Question: I have a table like this

How can I do that?
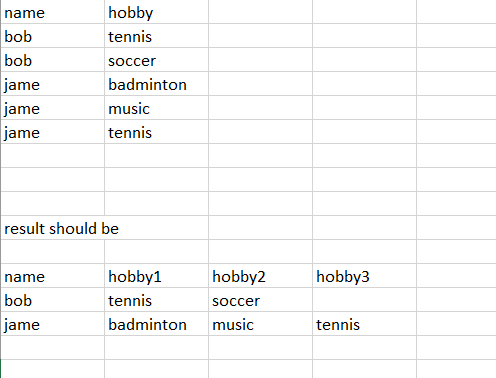
Answer: Apache Derby does not have a "pivot" feature that I know of, but it does provide <URL>
'''
SELECT
name
, MAX(CASE WHEN rn = 1 THEN hobby END) Hobby1
, MAX(CASE WHEN rn = 2 THEN hobby END) Hobby2
, MAX(CASE WHEN rn = 3 THEN hobby END) Hobby3
, MAX(CASE WHEN rn = 4 THEN hobby END) Hobby4
, MAX(CASE WHEN rn = 5 THEN hobby END) Hobby5
FROM (
SELECT
name
, hobby
, row_number () OVER (PARTITION BY NAME ORDER BY hobby) AS rn
FROM T
) d
WHERE rn <= 5
GROUP BY
d.name
;
'''